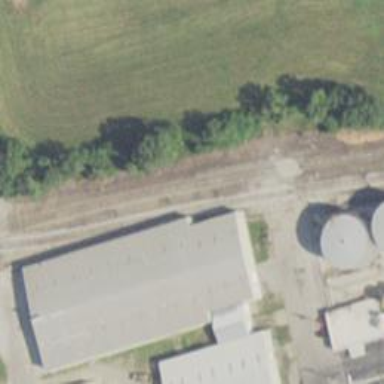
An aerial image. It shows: Railway siding with rails.